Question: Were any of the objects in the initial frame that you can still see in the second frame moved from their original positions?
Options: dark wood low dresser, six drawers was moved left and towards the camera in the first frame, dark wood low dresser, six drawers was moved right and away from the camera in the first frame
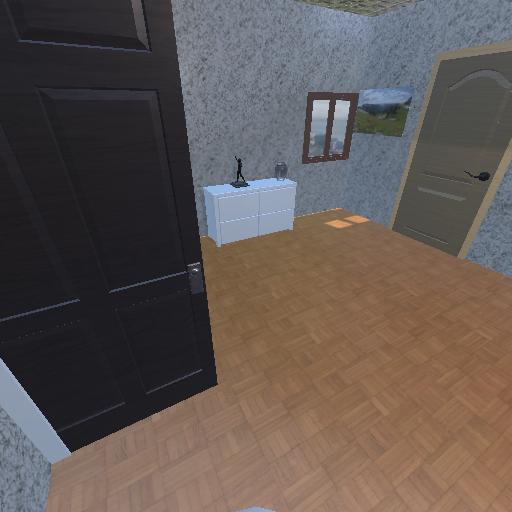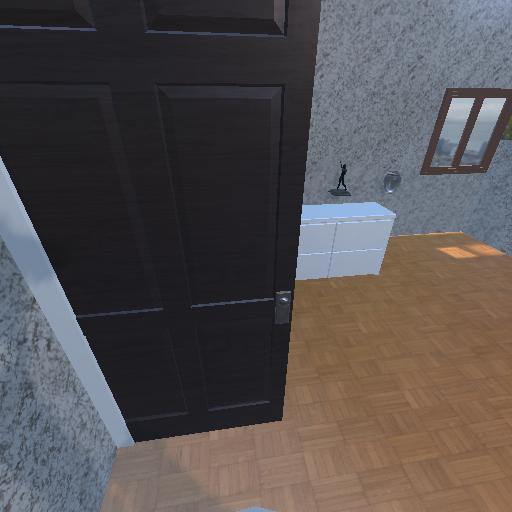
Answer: dark wood low dresser, six drawers was moved left and towards the camera in the first frame